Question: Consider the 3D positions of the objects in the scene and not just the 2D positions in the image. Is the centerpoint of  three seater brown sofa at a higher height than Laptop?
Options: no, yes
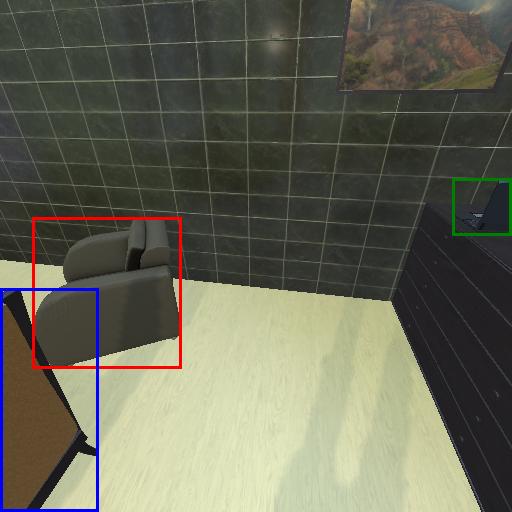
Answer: no